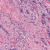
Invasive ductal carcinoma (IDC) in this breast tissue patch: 1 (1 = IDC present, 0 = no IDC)